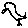
Label: bird